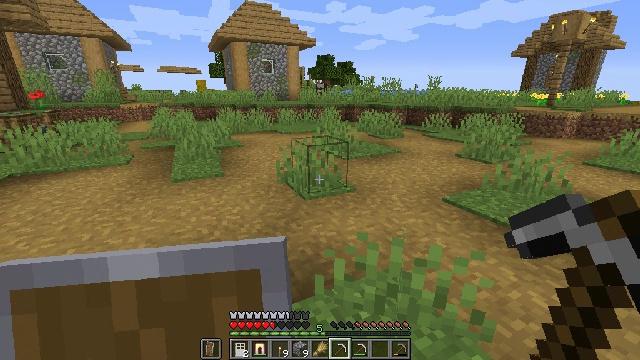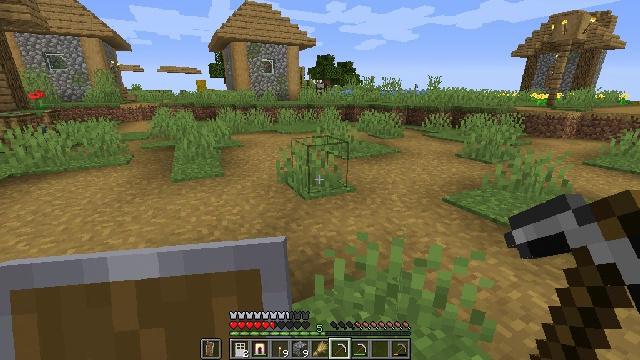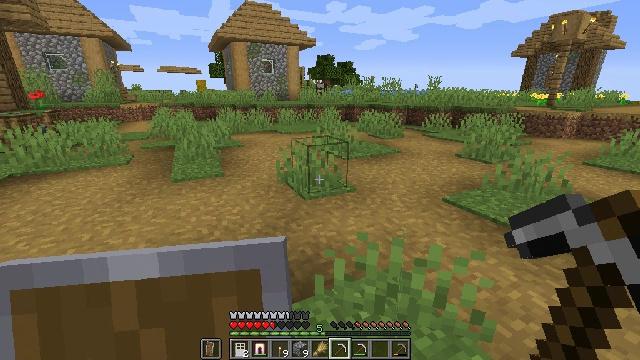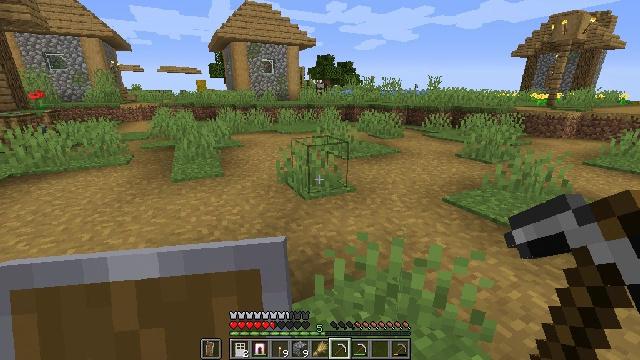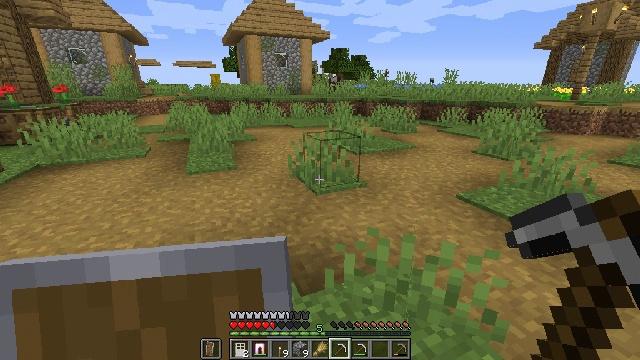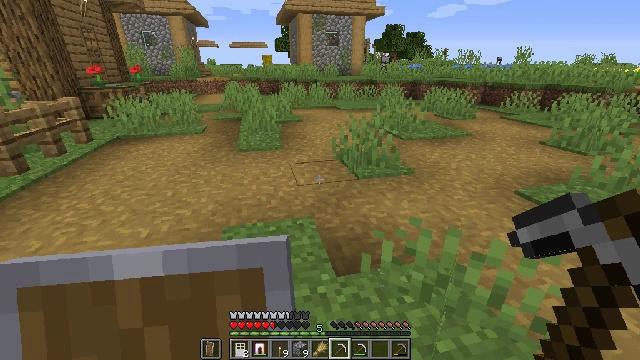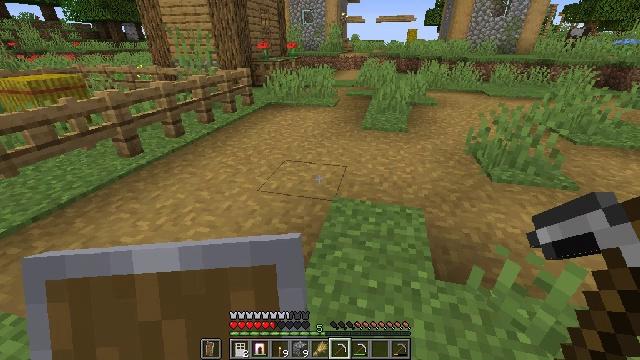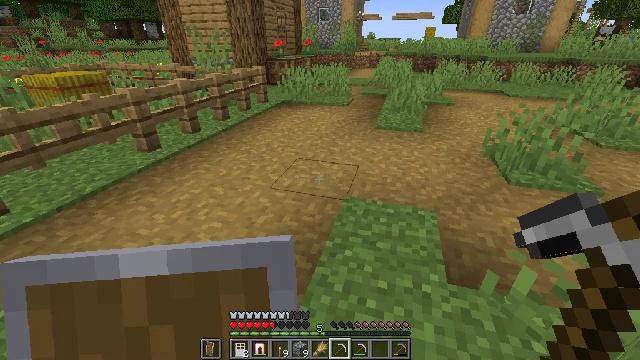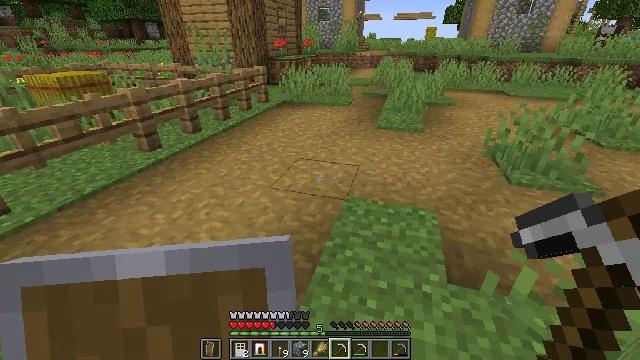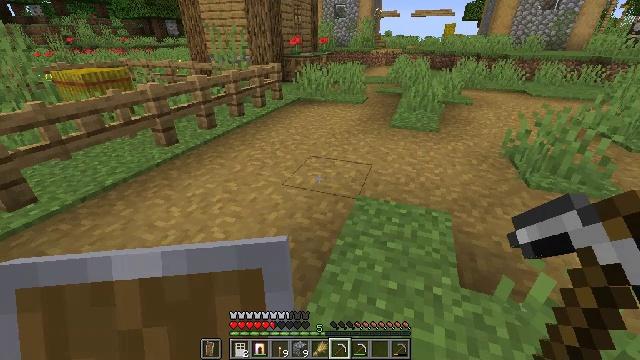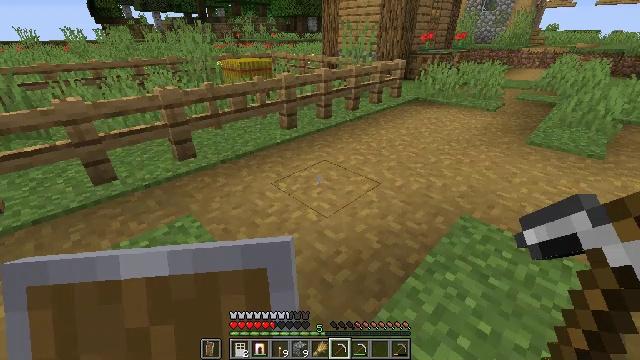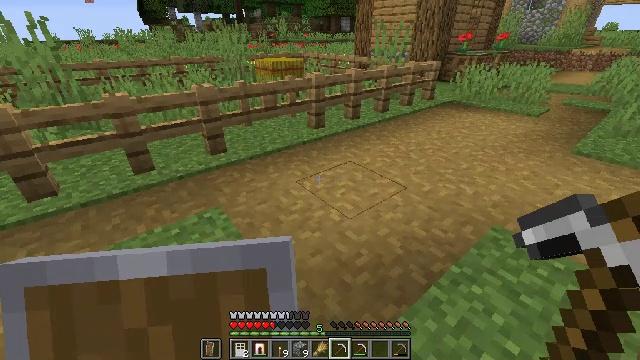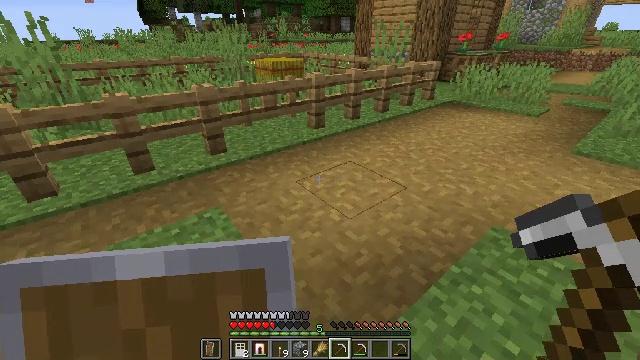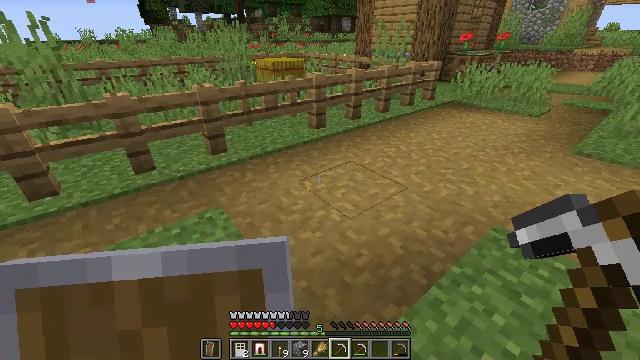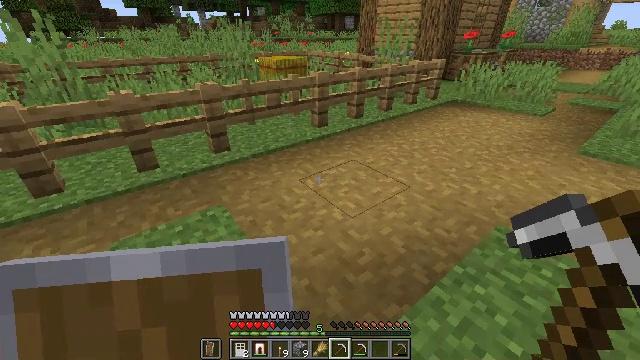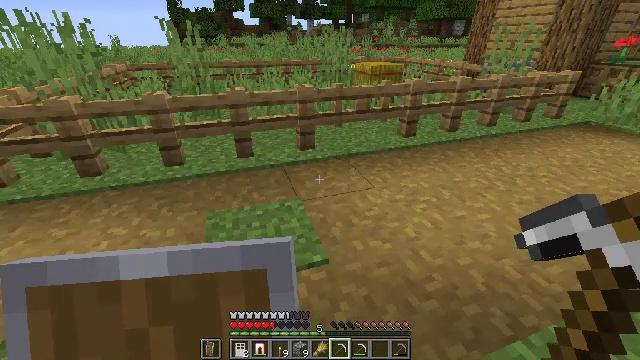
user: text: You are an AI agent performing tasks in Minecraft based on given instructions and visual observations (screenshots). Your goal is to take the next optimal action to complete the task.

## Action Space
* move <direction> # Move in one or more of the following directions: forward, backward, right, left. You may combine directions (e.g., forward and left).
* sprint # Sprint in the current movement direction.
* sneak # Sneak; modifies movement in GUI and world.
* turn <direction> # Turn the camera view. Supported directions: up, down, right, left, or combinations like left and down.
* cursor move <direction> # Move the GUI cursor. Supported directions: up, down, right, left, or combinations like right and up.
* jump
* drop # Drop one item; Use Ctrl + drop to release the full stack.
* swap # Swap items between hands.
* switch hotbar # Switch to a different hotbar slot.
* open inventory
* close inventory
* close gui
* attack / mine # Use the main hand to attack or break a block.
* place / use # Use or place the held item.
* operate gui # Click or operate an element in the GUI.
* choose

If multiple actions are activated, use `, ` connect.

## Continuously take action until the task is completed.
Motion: motion action
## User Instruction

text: Harvest hay blocks from the village.
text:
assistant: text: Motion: no_op
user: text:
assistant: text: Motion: no_op
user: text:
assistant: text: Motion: no_op
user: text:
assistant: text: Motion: turn left and down
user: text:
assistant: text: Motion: turn left and down
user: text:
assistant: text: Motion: turn left and down
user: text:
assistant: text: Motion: turn left
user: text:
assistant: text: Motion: no_op
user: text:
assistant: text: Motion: turn left
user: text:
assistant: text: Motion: turn left
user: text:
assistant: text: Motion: turn left
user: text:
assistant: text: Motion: no_op
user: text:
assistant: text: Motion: no_op
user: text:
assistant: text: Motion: no_op
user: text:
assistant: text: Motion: turn left and up
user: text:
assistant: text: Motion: turn left and up
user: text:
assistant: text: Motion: no_op
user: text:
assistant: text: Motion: turn up
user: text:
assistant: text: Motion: turn right and up
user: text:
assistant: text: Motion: turn right and up
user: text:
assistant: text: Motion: turn right and up
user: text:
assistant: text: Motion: no_op
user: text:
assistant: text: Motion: no_op
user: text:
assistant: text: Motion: no_op
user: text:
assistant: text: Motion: no_op
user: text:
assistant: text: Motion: no_op
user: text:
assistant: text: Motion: no_op
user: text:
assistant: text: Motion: no_op
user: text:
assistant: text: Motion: no_op
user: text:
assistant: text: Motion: no_op